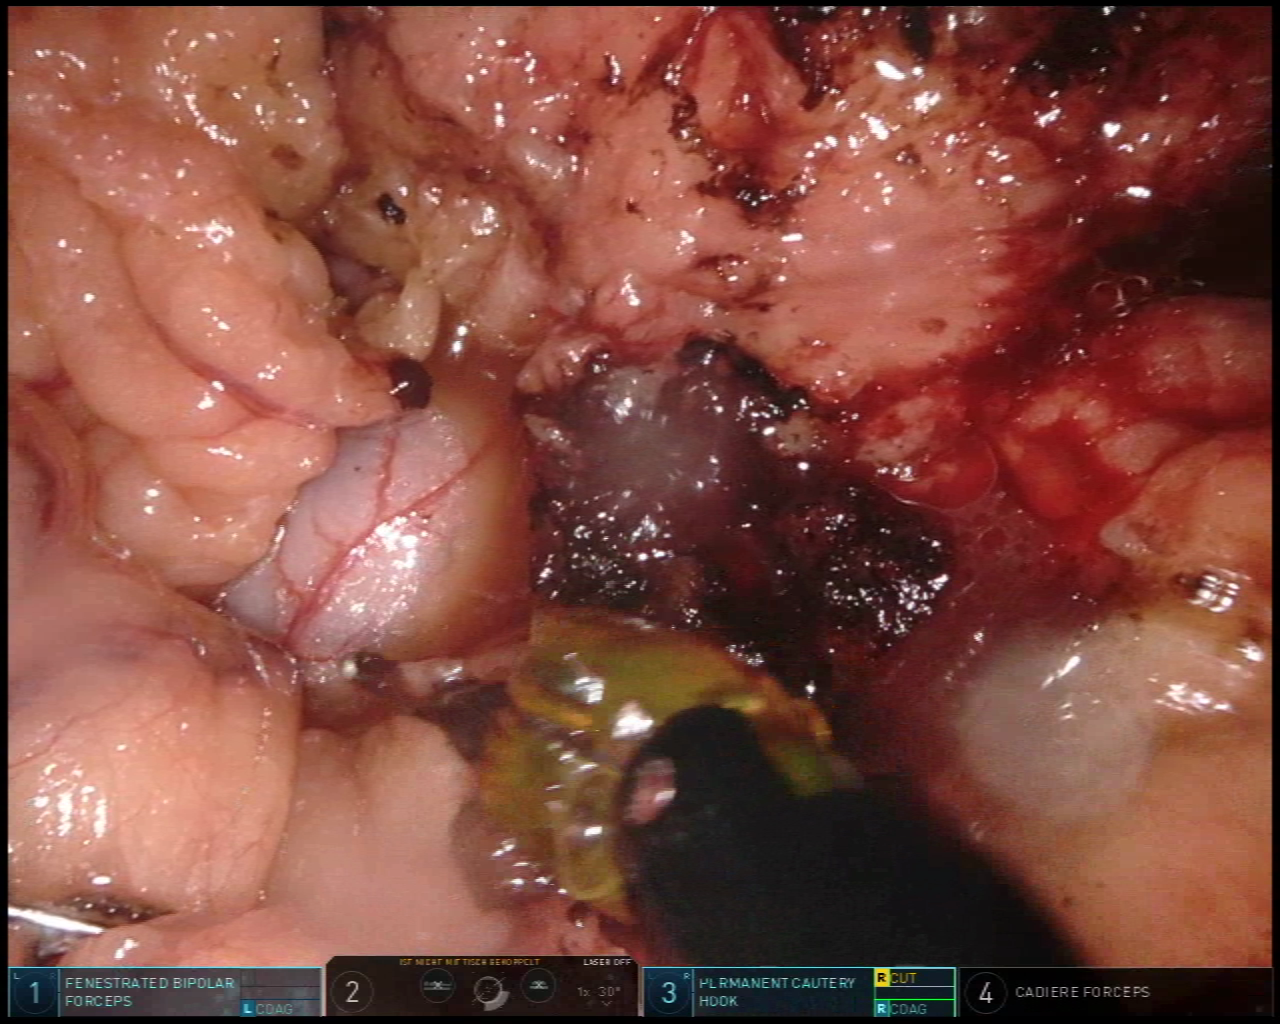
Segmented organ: stomach
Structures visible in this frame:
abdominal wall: no
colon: no
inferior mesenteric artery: no
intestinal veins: no
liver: no
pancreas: no
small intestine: no
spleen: no
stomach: yes
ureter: no
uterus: no
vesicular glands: no